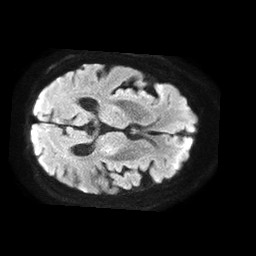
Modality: TRACE
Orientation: axial
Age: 85
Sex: female
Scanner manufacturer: philips
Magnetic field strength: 1.5 T
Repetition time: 4.6 s
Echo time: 0.08517 s